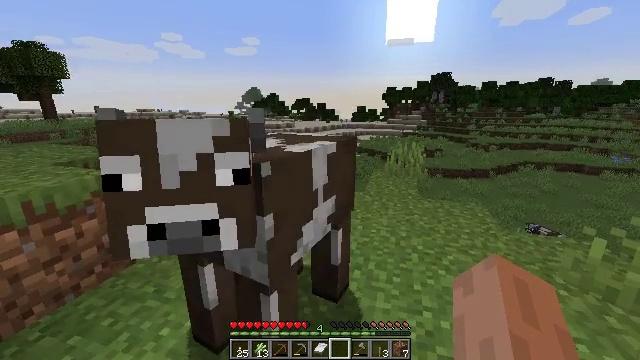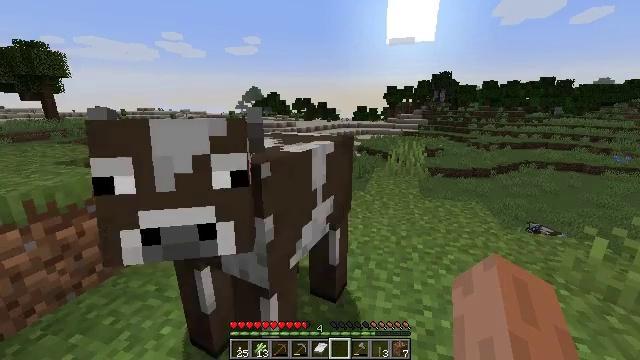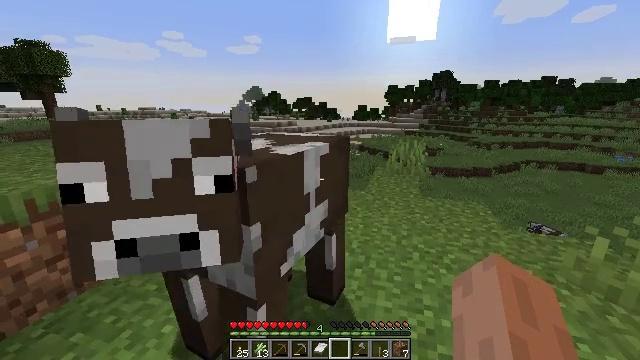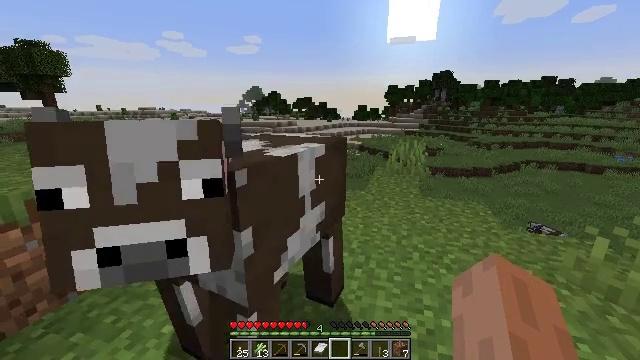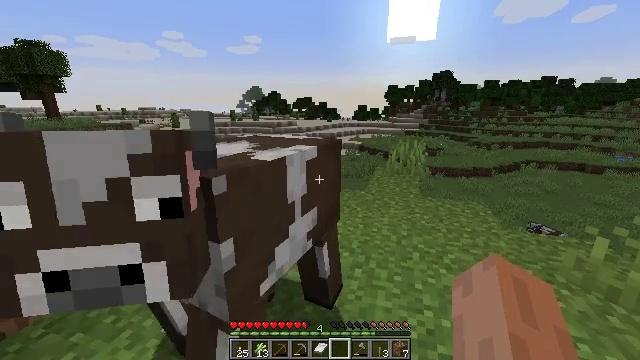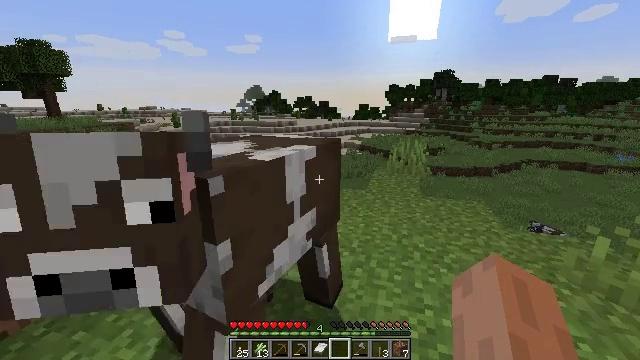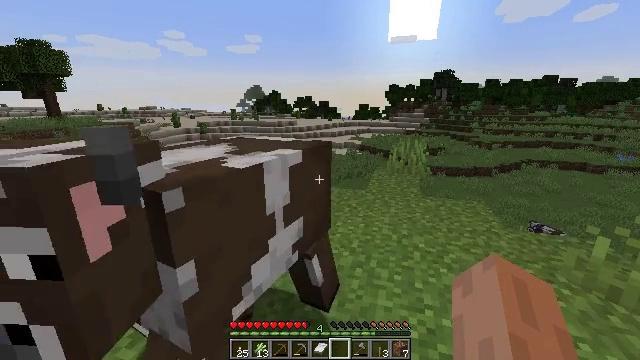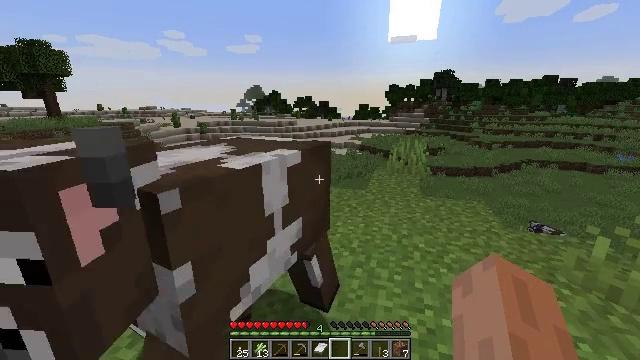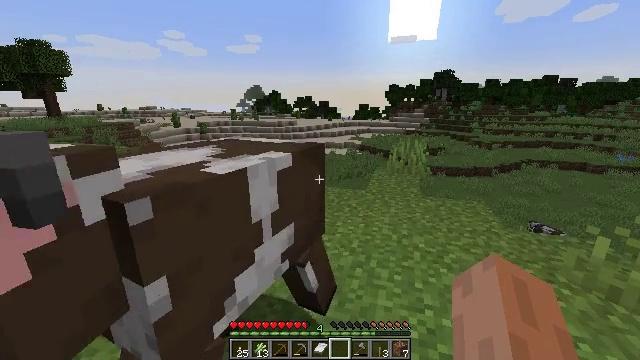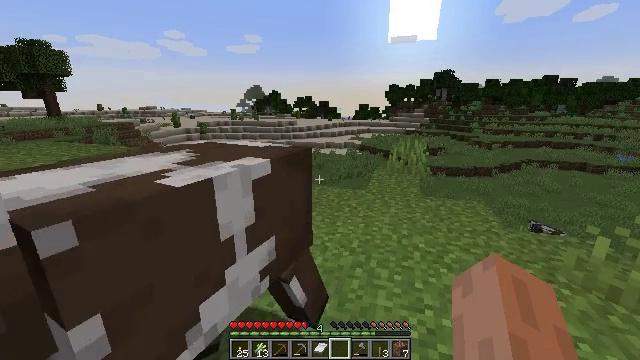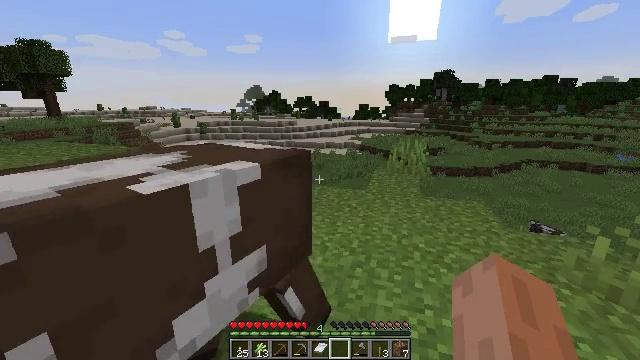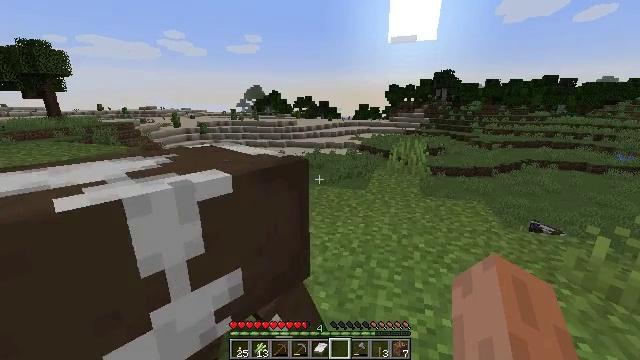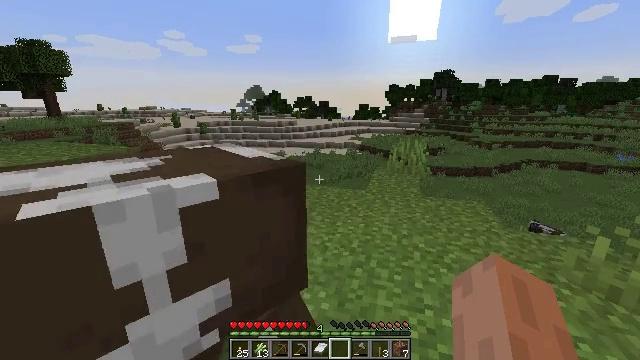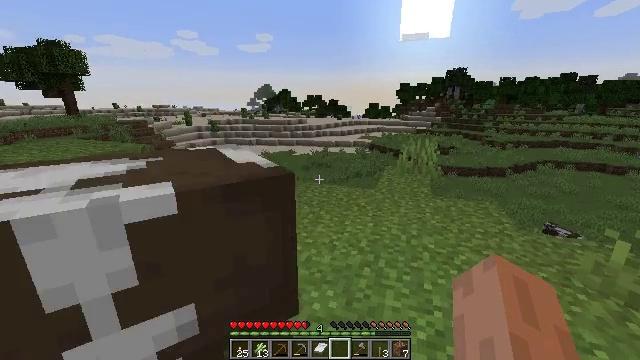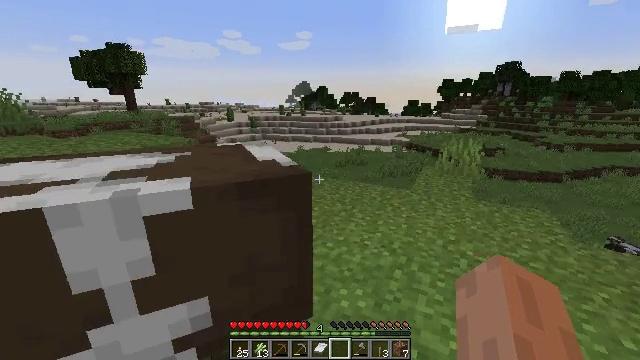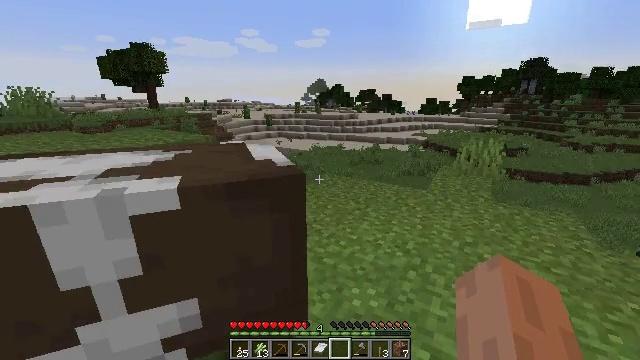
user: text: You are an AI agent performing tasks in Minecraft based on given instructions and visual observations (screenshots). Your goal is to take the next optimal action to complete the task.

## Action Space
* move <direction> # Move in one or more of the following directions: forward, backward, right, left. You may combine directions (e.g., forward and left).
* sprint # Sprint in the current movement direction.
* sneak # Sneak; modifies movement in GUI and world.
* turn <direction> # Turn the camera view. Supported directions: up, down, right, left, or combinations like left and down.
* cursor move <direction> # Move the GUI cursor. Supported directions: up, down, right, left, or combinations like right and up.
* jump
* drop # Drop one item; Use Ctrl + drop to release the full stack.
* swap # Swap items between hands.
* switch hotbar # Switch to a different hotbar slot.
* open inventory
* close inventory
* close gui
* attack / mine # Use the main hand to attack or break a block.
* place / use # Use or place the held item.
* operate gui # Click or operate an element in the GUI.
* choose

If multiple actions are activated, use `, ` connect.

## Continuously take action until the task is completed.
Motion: motion action
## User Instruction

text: Kill mobs.
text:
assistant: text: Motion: no_op
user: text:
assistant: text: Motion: no_op
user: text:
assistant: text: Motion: no_op
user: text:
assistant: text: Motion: no_op
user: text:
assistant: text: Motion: no_op
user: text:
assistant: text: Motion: no_op
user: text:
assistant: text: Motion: no_op
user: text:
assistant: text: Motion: no_op
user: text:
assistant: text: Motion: no_op
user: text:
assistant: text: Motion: no_op
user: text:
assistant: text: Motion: no_op
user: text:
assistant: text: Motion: no_op
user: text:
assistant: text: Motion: turn left
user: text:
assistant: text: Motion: turn left
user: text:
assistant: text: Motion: turn left
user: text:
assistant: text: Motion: turn left
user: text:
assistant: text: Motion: turn left
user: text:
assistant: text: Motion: no_op
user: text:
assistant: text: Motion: no_op
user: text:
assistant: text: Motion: no_op
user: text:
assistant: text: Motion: no_op
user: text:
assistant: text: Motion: no_op
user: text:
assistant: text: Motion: no_op
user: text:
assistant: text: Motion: no_op
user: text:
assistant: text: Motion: no_op
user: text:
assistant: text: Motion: no_op
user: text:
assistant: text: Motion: no_op
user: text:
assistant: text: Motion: no_op
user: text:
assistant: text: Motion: no_op
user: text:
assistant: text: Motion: no_op